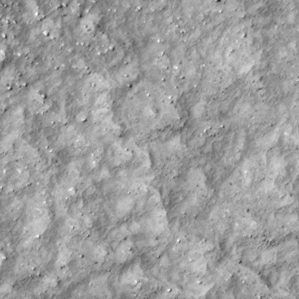
Label: non_frost